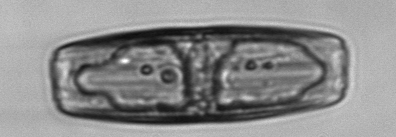
Label: Ephemera